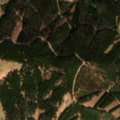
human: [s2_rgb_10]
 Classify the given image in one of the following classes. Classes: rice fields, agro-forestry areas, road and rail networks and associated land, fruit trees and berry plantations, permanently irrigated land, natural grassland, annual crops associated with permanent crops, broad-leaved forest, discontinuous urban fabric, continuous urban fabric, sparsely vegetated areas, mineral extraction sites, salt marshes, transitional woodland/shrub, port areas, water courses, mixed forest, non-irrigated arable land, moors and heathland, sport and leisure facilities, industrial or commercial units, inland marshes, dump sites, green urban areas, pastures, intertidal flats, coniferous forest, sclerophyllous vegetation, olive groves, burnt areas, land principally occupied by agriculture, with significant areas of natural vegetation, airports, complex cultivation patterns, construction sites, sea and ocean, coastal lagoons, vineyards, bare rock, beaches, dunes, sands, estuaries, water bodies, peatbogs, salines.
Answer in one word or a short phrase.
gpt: coniferous forest, natural grassland